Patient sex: M
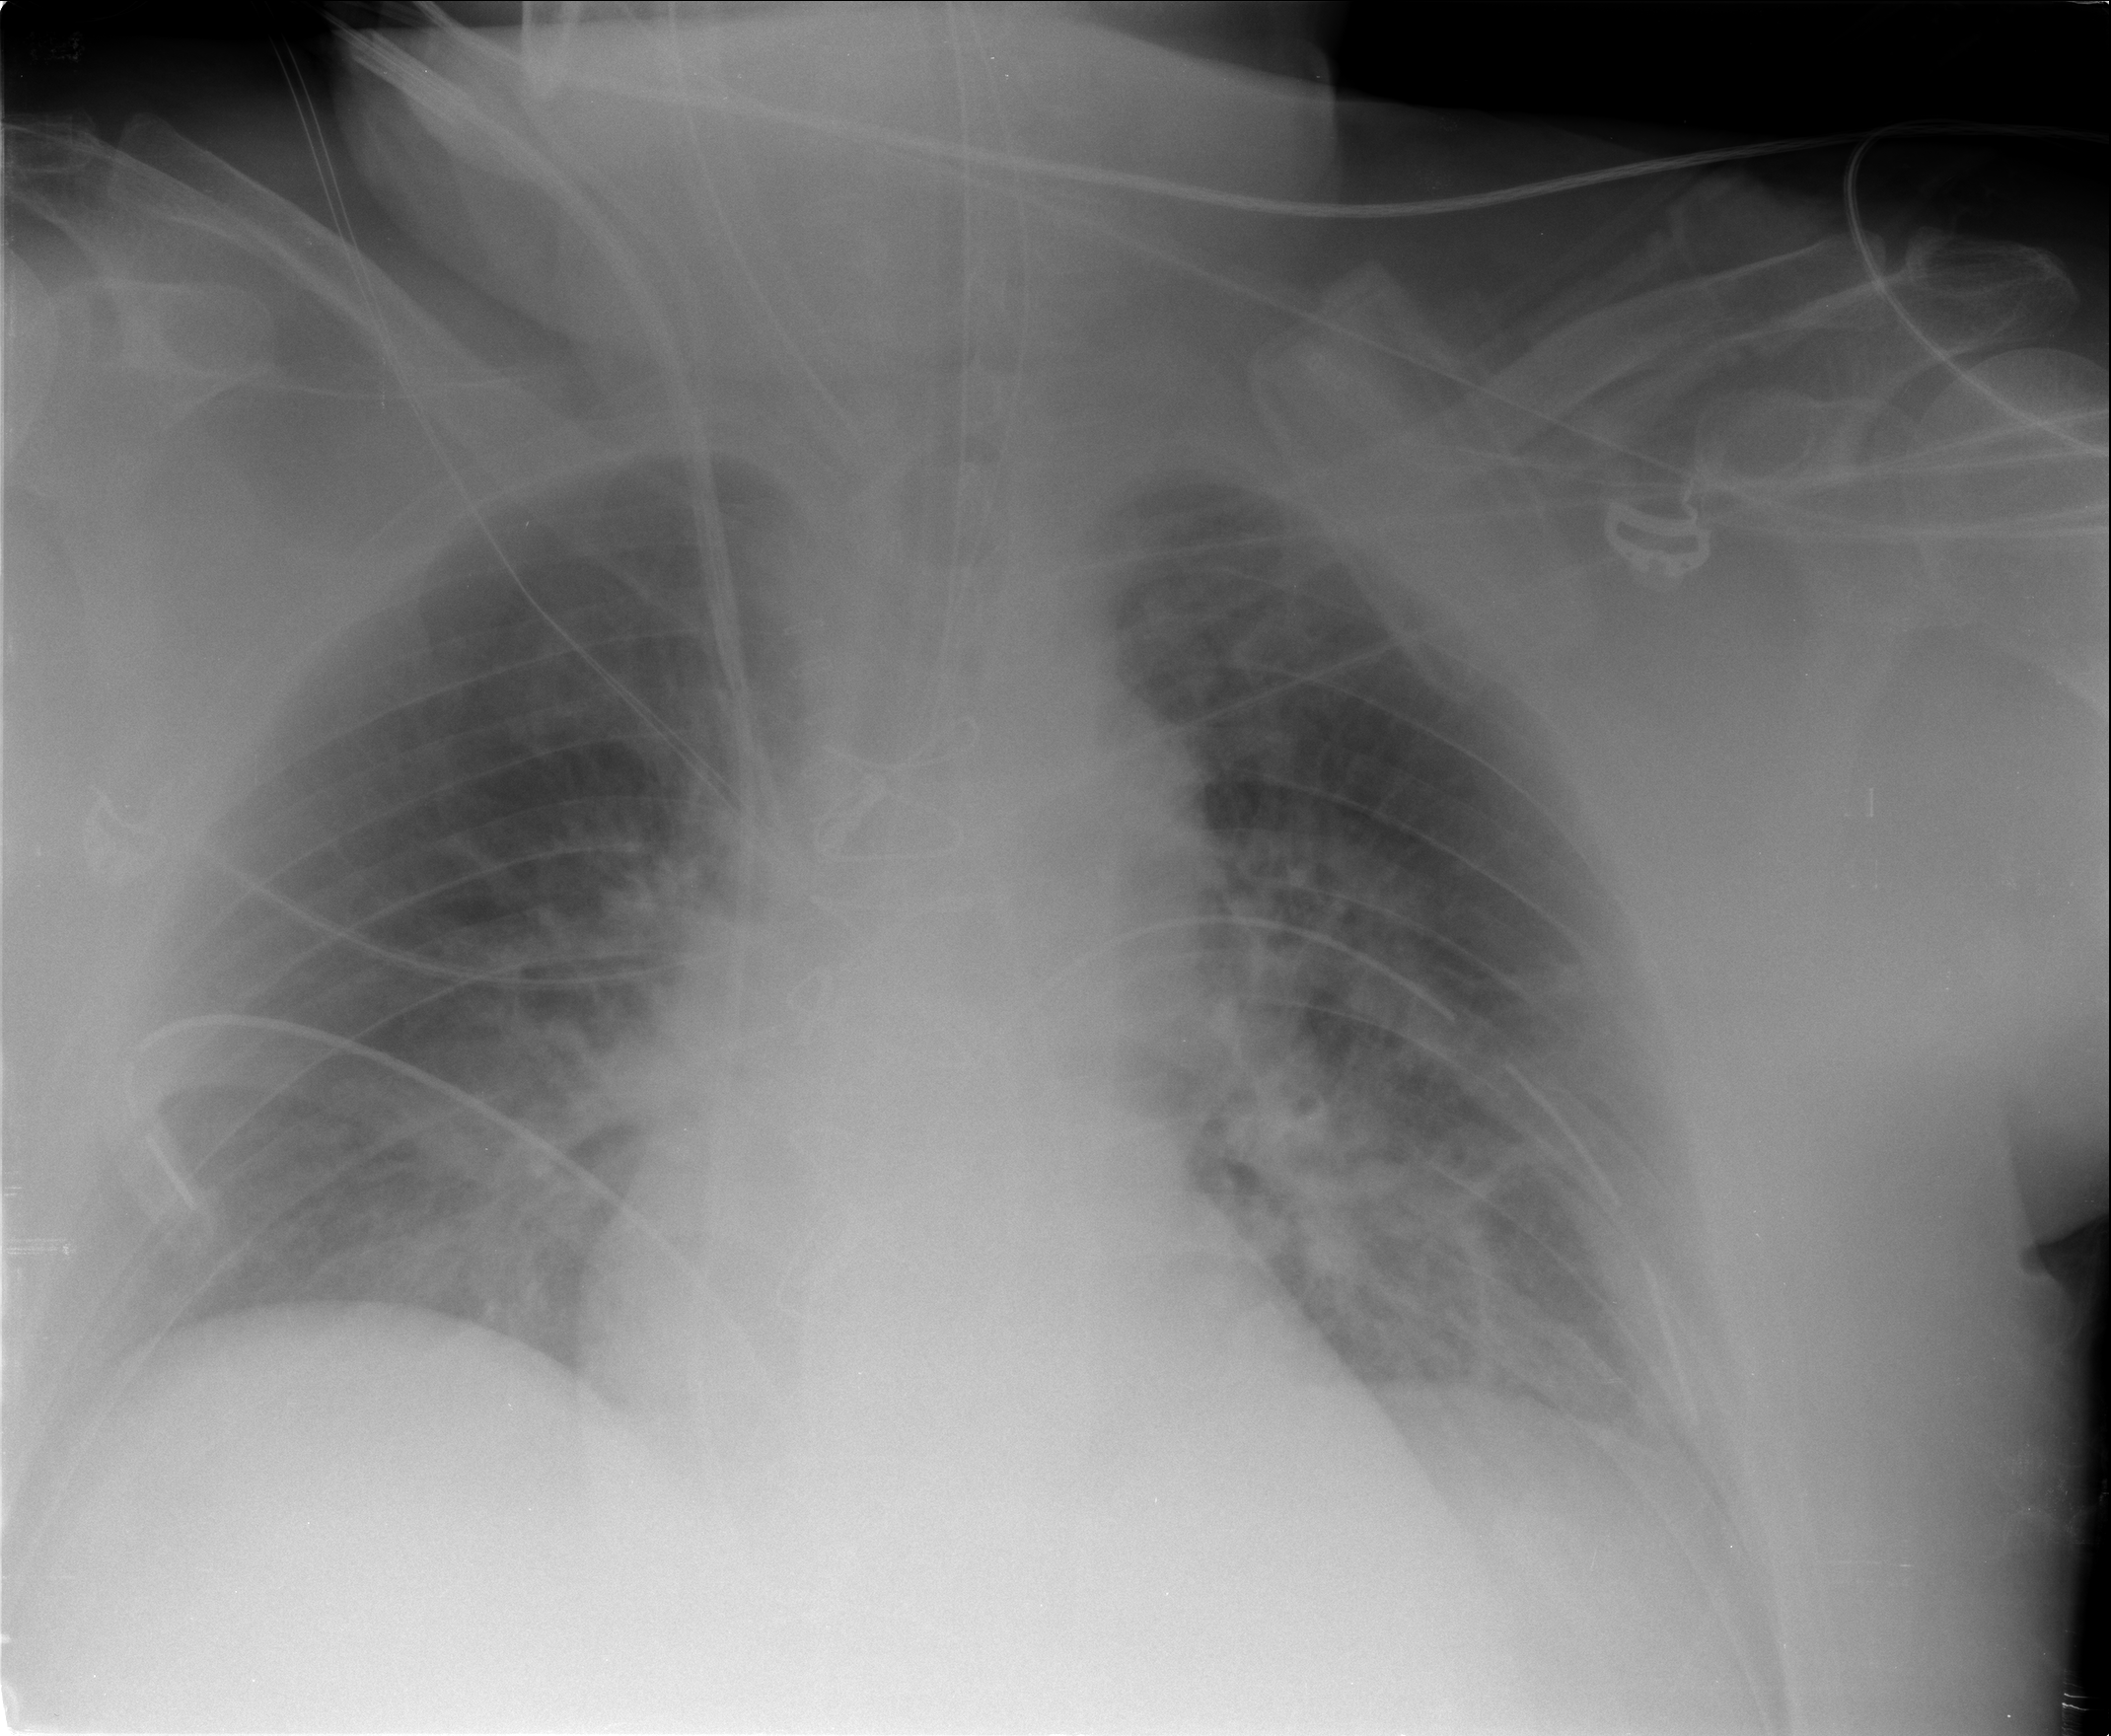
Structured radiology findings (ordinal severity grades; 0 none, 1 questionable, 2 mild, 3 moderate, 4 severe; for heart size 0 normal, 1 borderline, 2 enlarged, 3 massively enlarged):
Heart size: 1
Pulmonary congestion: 3
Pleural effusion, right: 0
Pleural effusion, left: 0
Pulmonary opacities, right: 1
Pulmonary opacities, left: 1
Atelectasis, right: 0
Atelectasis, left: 0